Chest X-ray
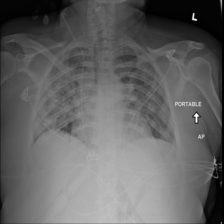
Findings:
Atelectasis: negative
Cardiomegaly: negative
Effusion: negative
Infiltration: positive
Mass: negative
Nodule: negative
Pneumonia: negative
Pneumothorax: negative
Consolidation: negative
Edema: negative
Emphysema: negative
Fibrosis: negative
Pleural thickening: negative
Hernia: negative